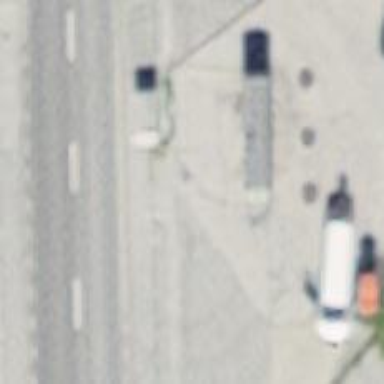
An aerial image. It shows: Fuel station.